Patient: sex F, age 38
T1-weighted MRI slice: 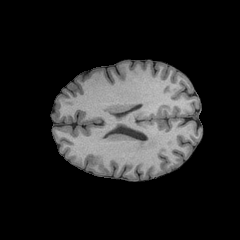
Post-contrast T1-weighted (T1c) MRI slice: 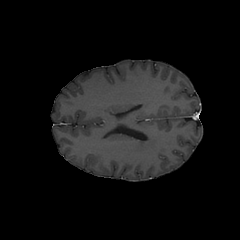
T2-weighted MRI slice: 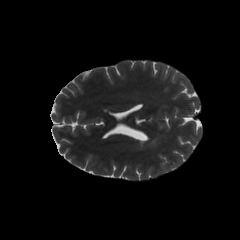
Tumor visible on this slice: yes
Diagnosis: Astrocytoma, IDH-mutant
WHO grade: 3